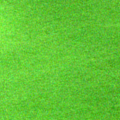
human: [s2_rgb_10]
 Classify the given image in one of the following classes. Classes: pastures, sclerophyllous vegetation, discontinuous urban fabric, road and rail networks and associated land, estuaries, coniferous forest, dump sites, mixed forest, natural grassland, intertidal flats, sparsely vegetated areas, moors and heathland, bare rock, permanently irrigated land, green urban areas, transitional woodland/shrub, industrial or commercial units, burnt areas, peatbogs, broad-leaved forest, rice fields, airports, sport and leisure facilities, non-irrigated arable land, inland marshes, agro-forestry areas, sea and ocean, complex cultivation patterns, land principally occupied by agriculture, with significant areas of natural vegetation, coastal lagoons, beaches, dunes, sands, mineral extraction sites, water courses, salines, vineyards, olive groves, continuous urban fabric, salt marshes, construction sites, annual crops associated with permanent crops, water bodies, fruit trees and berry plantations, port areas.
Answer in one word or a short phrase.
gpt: coastal lagoons